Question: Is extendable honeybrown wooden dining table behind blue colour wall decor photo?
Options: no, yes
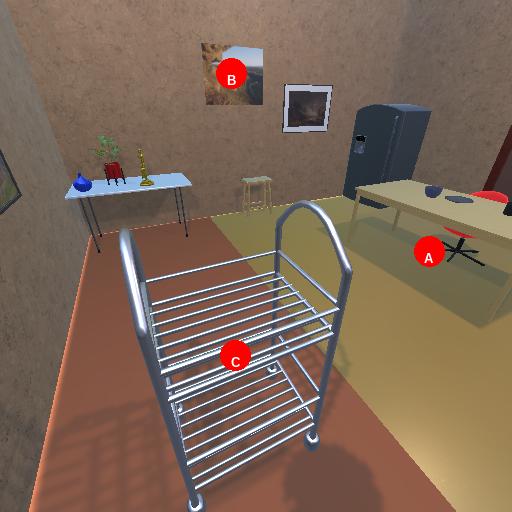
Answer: no